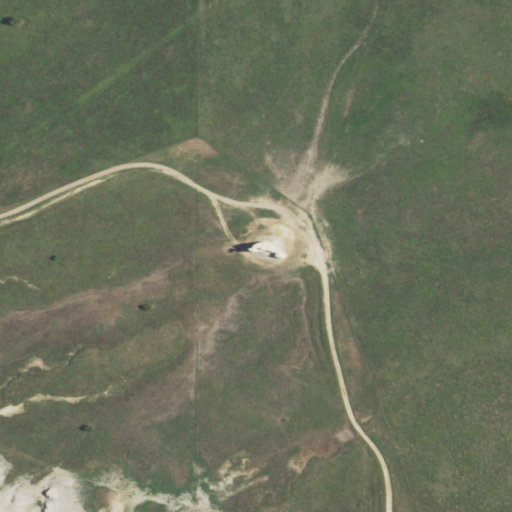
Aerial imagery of rock in Kansas named Castle Rock containing grassland, low intensity development, open development, and medium intensity development